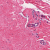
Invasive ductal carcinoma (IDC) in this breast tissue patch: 0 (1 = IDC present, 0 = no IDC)